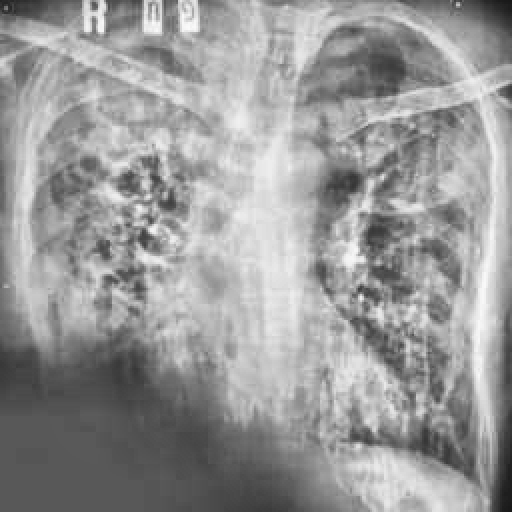
Finding: TUBERCULOSIS